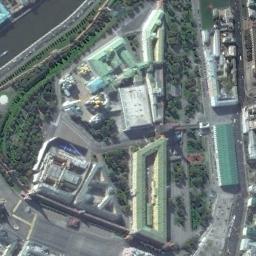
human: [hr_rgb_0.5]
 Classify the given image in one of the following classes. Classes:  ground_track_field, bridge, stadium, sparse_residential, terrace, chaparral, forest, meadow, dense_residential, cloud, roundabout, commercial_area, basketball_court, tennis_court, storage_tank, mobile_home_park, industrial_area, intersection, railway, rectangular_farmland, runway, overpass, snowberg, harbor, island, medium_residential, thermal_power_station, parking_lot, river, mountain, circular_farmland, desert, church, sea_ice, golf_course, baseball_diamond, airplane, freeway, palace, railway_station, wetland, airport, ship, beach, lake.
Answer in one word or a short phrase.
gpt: palace